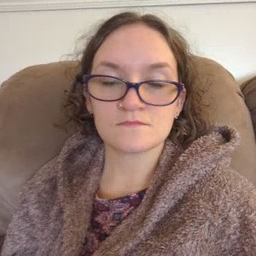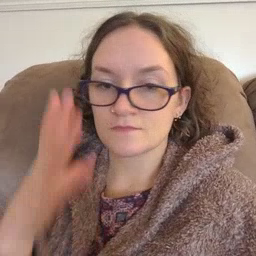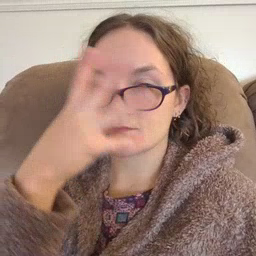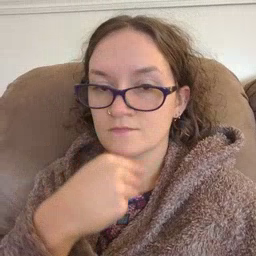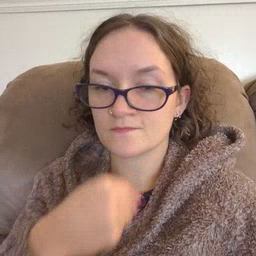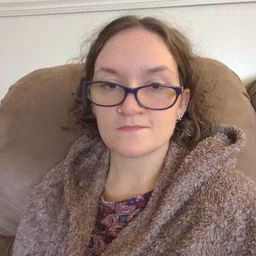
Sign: pretty